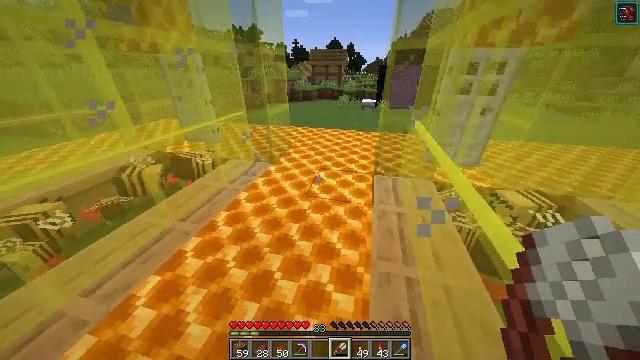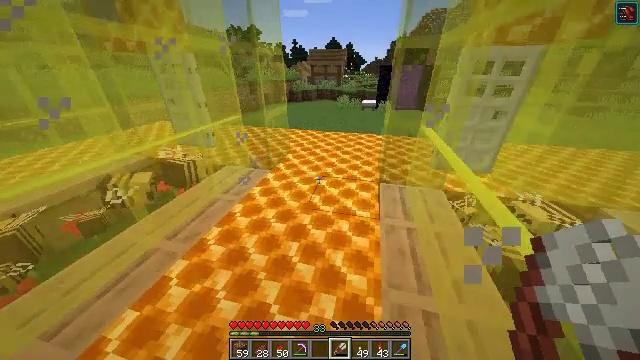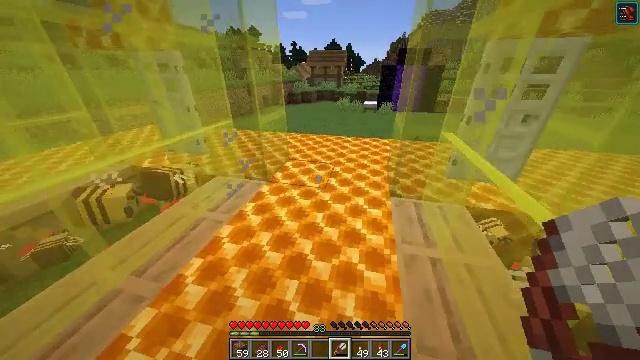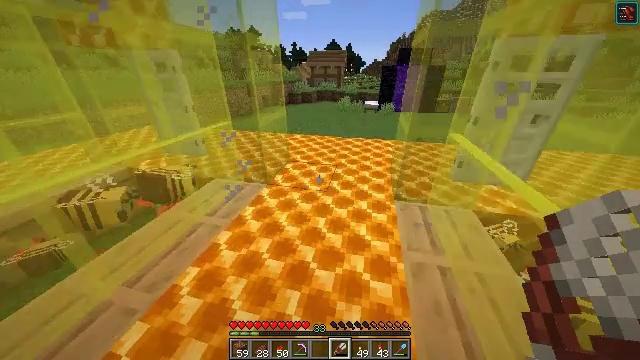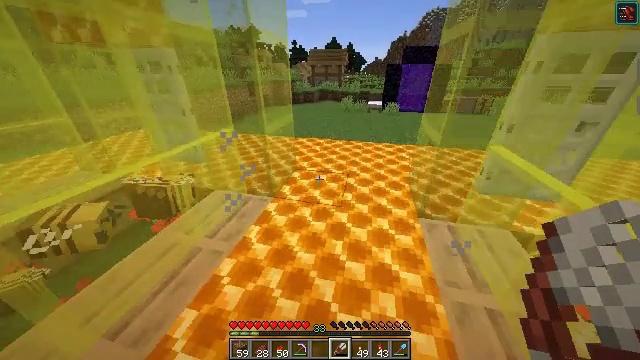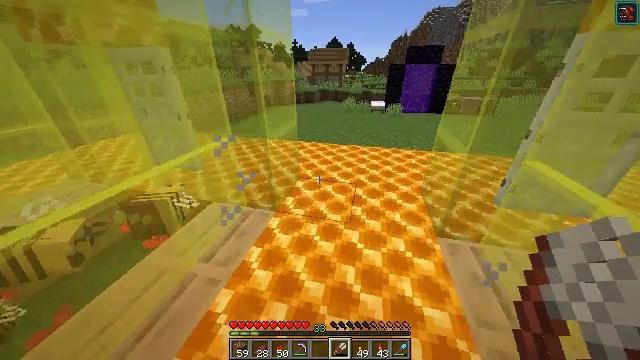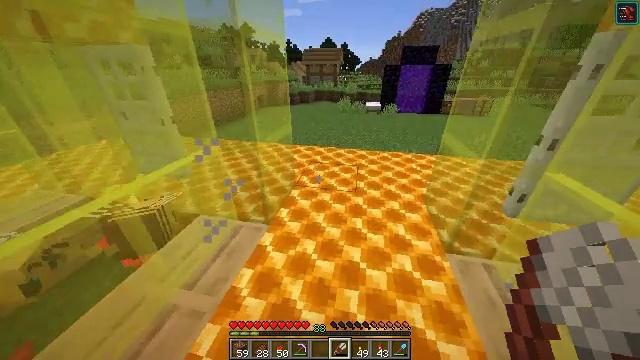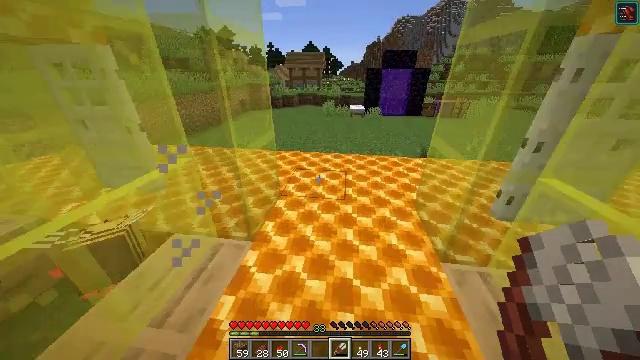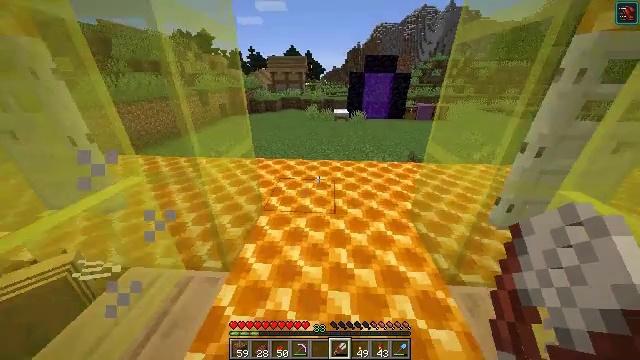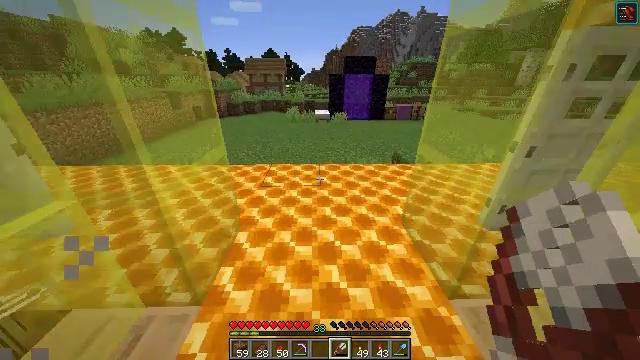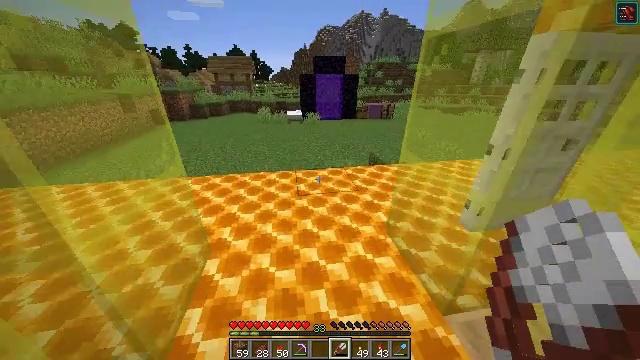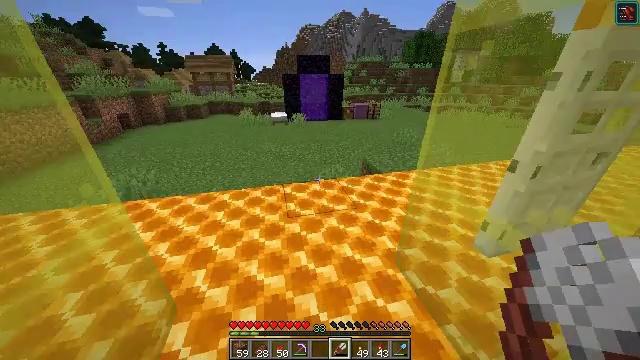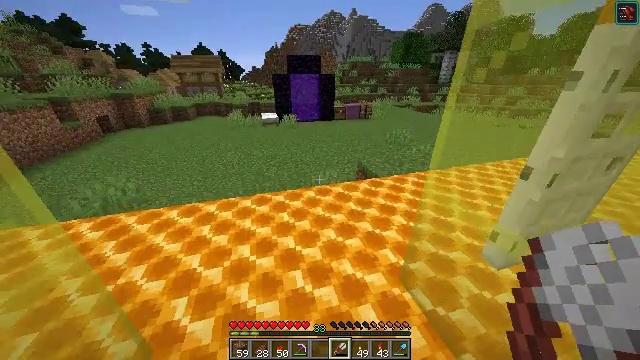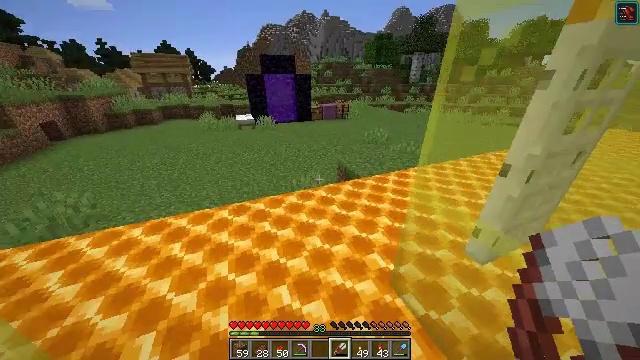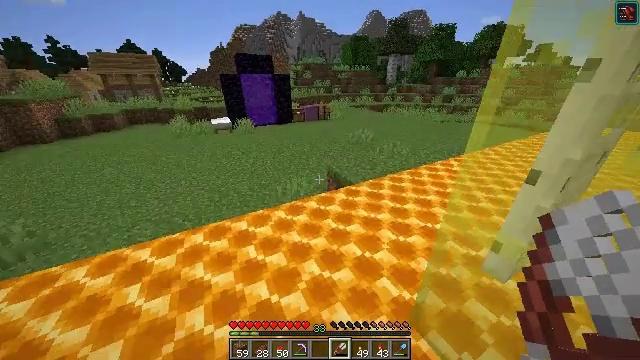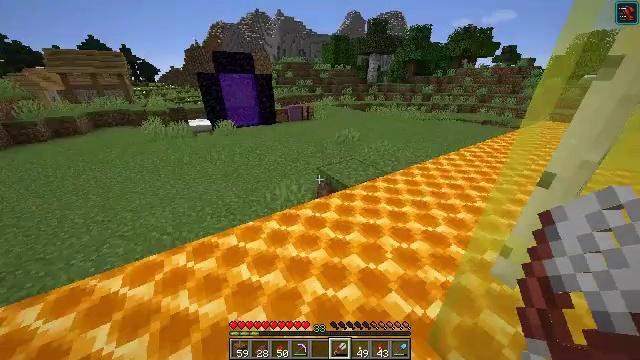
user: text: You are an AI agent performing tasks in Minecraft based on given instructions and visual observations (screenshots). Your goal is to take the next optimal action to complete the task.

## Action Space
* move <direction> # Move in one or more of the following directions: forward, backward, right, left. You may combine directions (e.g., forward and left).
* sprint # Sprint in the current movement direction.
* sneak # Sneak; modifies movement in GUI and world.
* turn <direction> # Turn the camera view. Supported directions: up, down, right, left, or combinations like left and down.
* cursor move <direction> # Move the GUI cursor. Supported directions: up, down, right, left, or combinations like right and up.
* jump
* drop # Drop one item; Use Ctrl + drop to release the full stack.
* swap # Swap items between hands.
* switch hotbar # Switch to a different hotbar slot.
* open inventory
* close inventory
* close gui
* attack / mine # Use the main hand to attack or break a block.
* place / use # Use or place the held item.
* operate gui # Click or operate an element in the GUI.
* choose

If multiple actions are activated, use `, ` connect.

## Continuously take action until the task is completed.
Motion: motion action
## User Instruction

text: Combine 4 honeycombs to form a honeycomb block.
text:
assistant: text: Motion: move forward
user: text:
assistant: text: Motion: move forward
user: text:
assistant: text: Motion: move forward and move left
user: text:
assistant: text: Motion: move forward and move left
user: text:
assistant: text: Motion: move forward
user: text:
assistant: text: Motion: move forward, turn right
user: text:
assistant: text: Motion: move forward, turn right
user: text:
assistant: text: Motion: move forward, turn right
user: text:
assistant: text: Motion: move forward, turn right
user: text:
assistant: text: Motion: move forward, turn right
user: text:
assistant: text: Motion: move forward, turn right
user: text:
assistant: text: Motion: move forward, turn right
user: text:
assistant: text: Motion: move forward, turn right
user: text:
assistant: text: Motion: move forward and move left, turn right
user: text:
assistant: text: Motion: move forward and move left, turn right
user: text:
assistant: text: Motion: move forward and move left, turn right
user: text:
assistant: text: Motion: move forward and move left, turn right
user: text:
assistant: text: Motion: move forward, turn right
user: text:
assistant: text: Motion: move forward, turn right
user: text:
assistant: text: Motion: move forward, turn right
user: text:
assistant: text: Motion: move forward, turn right and up
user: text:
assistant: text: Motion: move forward, turn up
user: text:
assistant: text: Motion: move forward
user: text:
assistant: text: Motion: move forward, turn left
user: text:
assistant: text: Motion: move forward, turn right and down
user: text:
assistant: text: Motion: move forward, turn right
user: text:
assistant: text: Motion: move forward, turn right
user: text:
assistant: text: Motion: move forward and move left, turn right
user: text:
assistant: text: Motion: move forward and move left, turn right
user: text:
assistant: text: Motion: move forward and move left, turn right and down